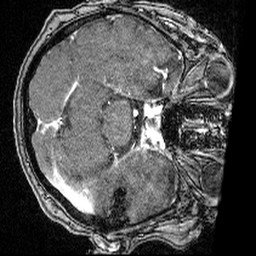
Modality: angio
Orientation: axial
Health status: ill
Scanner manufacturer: siemens
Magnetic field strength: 3 T
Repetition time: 0.023 s
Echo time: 0.00395 s